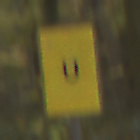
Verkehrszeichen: AnkuendigungOderFortsetzungUmleitungOhnePfeilsymbol
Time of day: MorningAfternoon
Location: Outdoor (Nature)
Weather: Overcast
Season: Autumn
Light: Natural